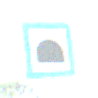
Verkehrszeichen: Tunnel
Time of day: MorningAfternoon
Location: Outdoor (Nature)
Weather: PartlyCloudy
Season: NotSpecified
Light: Natural